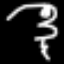
Label: frog